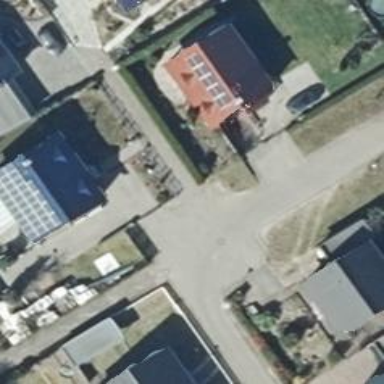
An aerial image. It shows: Residential road.